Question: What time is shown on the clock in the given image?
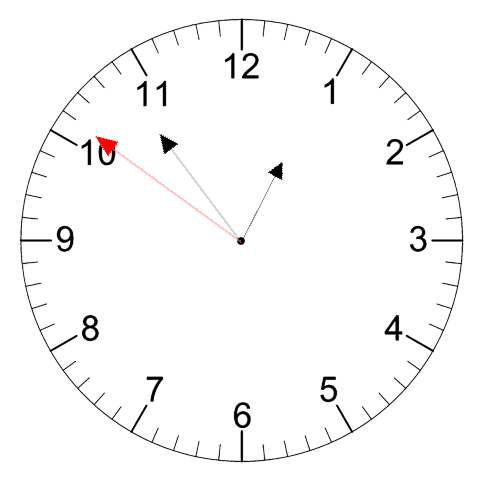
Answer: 12:53:51